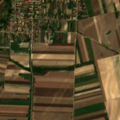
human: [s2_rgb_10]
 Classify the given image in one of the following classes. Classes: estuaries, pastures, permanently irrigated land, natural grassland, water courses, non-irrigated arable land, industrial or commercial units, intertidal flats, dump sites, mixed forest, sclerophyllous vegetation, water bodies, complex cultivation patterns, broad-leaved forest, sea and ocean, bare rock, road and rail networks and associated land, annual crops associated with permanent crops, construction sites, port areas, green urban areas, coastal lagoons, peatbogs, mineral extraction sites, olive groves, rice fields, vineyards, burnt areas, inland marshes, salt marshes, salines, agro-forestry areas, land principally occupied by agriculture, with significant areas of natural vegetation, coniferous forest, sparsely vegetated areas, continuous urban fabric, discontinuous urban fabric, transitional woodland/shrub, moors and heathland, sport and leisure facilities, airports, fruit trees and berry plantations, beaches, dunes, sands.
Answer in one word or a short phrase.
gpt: discontinuous urban fabric, non-irrigated arable land